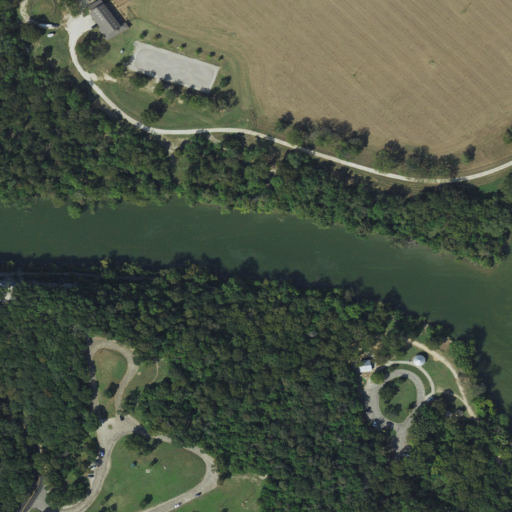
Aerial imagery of cliff(s) in Texas named Emmons Cliff containing open water, grassland, woody wetlands, open development, evergreen forest, pasture, cultivated crops, mixed forest, deciduous forest, low intensity development, and medium intensity development